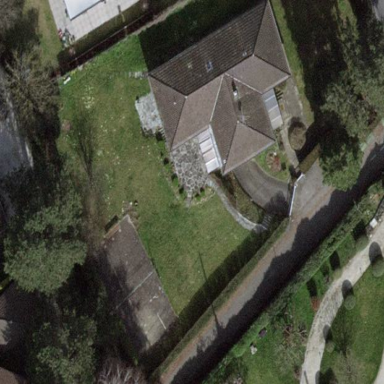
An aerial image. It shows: Garden surrounded by fence.